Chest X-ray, PA view. Patient: 57 years old, sex F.
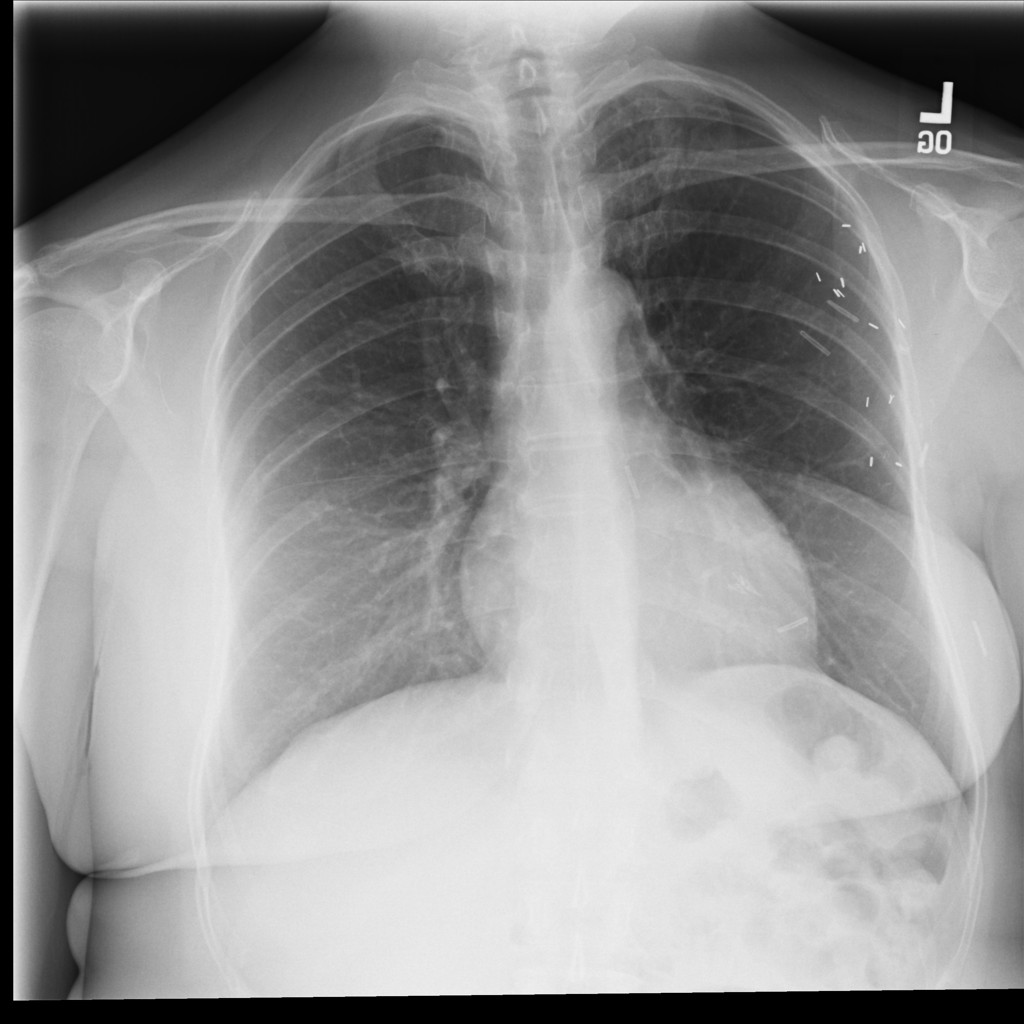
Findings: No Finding